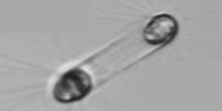
Label: Corethron_hystrix